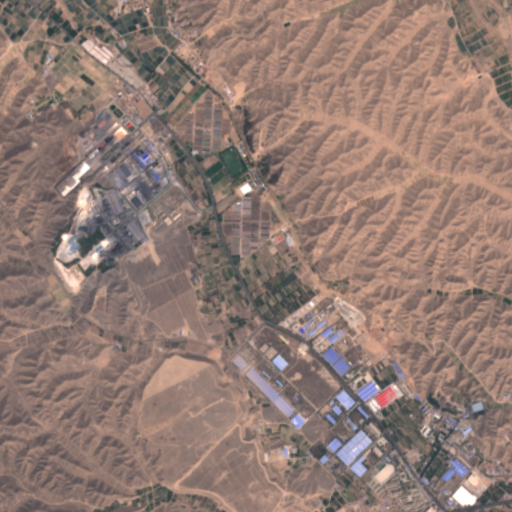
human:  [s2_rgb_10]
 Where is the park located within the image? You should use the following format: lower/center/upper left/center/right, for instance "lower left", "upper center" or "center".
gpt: The park is located in the upper right of the image.
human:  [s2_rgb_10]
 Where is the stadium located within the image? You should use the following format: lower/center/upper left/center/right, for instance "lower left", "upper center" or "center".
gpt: The stadium is located in the lower right of the image.
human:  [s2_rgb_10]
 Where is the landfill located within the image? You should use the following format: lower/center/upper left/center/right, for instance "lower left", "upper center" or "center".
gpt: There is no landfill in the image.